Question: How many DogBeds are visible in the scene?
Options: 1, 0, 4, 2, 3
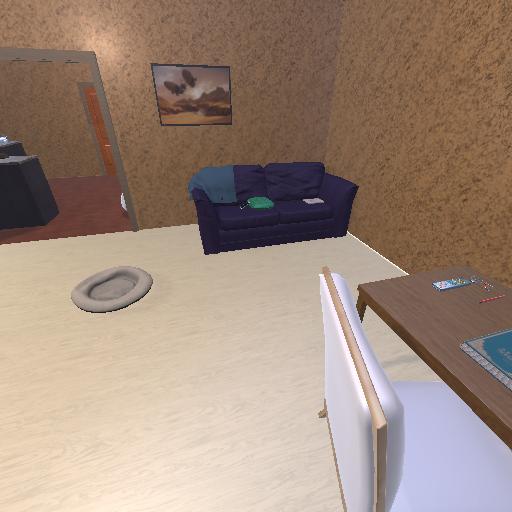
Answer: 1